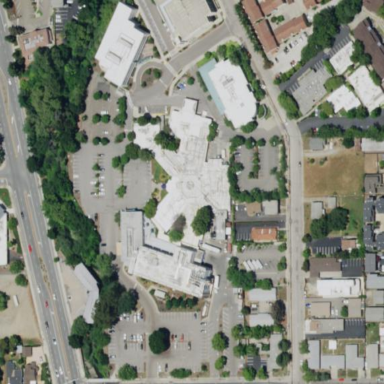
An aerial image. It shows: Healthcare facility identified as hospital.